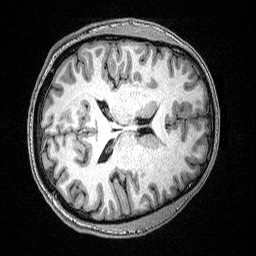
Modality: T1w
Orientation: axial
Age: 24
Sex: male
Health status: healthy
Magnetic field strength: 3 T
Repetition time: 2.53 s
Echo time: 0.00331 s